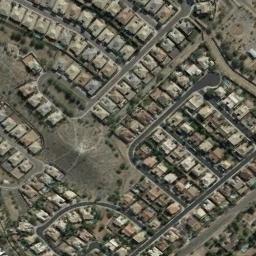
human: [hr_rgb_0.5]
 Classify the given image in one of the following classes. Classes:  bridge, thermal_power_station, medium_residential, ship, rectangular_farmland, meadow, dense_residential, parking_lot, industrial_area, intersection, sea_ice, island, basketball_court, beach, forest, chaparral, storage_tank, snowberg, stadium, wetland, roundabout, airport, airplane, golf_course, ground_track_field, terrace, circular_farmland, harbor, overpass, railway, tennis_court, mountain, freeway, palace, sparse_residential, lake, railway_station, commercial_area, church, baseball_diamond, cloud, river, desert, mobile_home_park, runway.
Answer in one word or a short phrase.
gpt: dense_residential